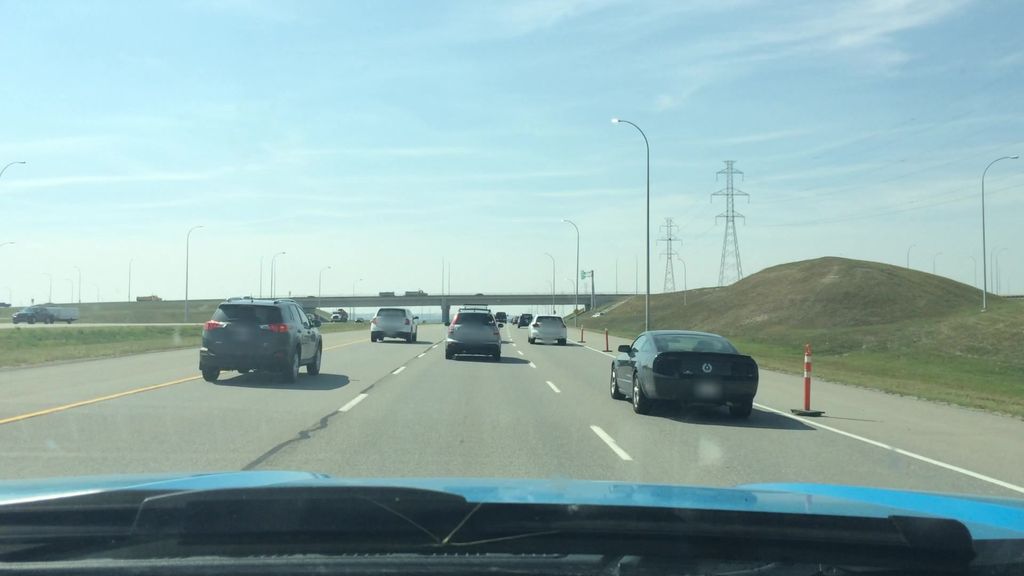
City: calgary